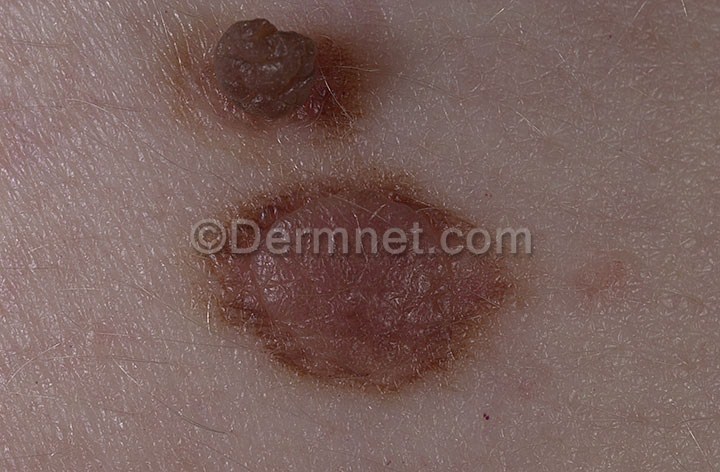
Disease: Melanoma Skin Cancer Nevi and Moles